Field crop: maize
Growth stage: 1
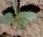
Species: datura